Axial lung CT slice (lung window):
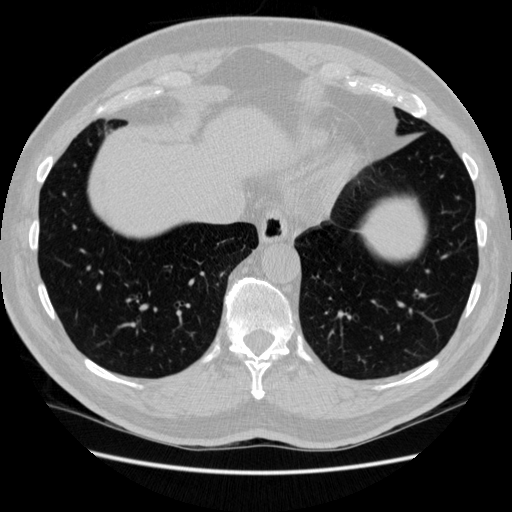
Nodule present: no